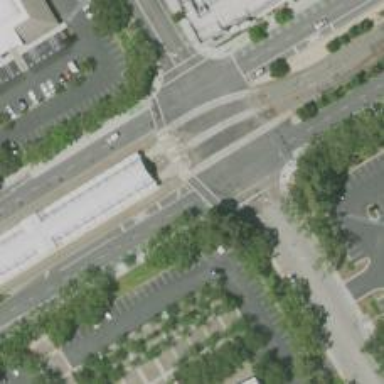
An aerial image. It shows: Solid stop line on the road.